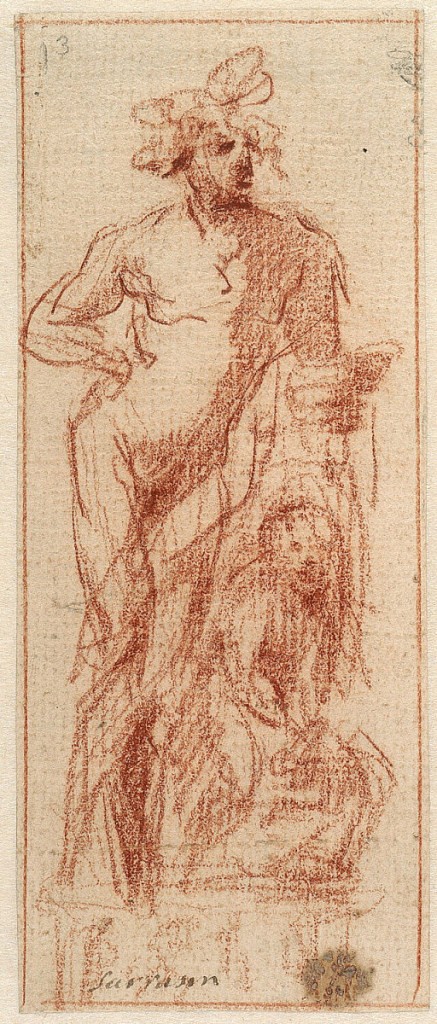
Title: Study for the Sculpture "Autumn" for the Château de Wideville
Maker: Jacques Sarazin, French, 1592–1660
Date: after 1632
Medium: Recto: red chalk on white laid paper; verso: black chalk, graphite
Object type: Drawing
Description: A figure, presumably Bacchus, is shown leaning with his left hand on a column or pilaster. Marsyas is seated in fetters in front. Verso: Figure studies for sculpture: at left: a figure representing a Madonna and Child; center: a kneeling woman; botttom: head and back of a reclining figure; at lower right: a man shown from the front; Top: head and shoulder of a man shown in profile.